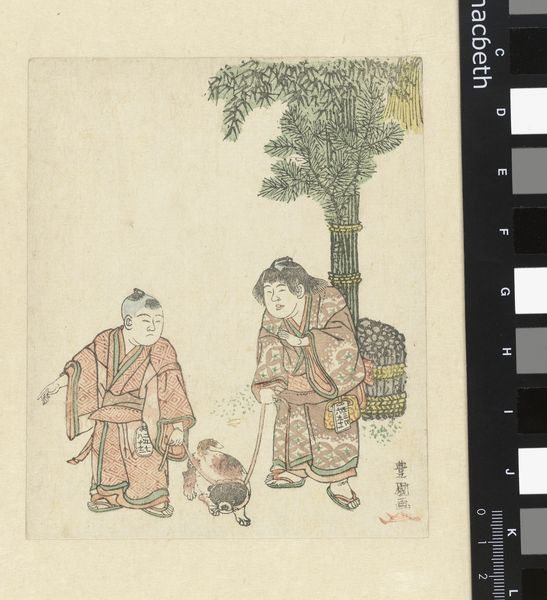
Titel: Twee jongetjes met hond (egoyomi)
Standort: Amsterdam
Institution: Rijksmuseum
Schlagwörter: baum, mann, bäume, gelb, grün, menschen, frau, frisur, rücken, zeichen, zeichnung, hund, rot, malerei, band, haare, kind, rosa, japan, schrift, leine, getreide, tafel, glatze, korb, sandalen, japanisch, zweig, asiatisch, schuh, chinesisch, mönch, bambus, mönche, schu, zeicnung, reis, kimono, asia, mops, flipflop, panda